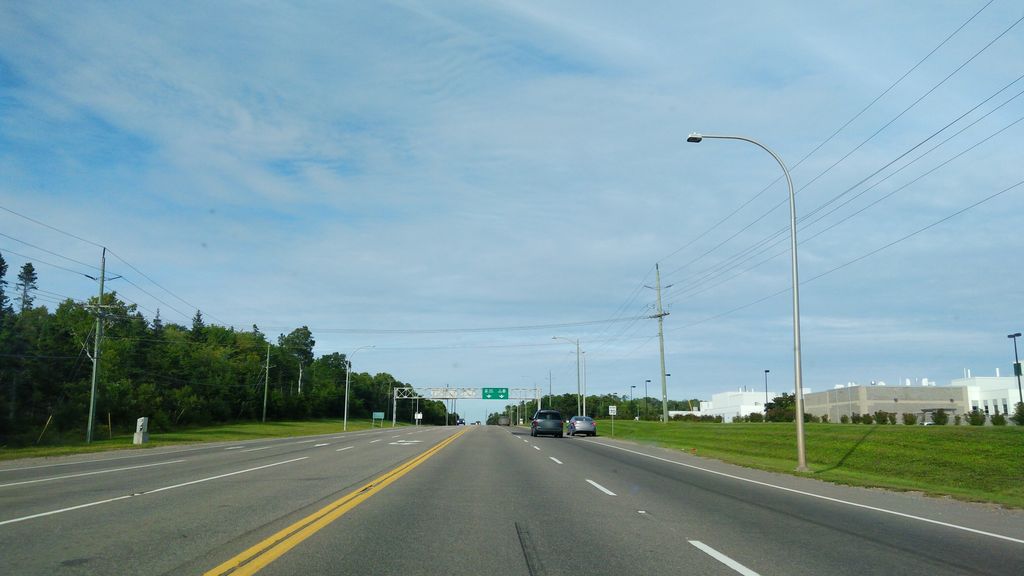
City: charlottetown